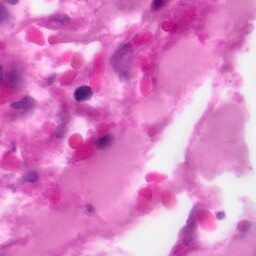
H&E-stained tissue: Pancreatic